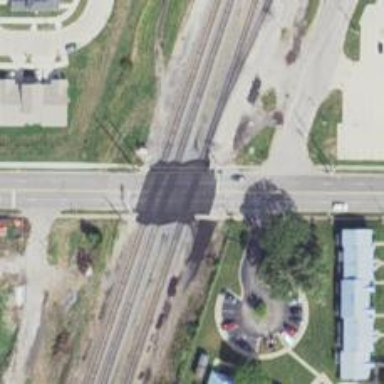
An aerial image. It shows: Railway level crossing.